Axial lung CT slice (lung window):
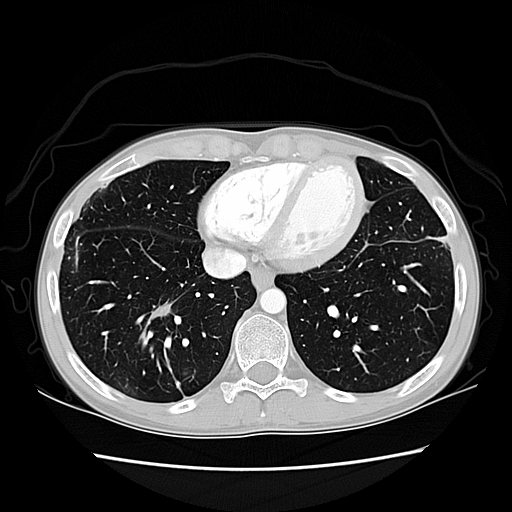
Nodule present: no